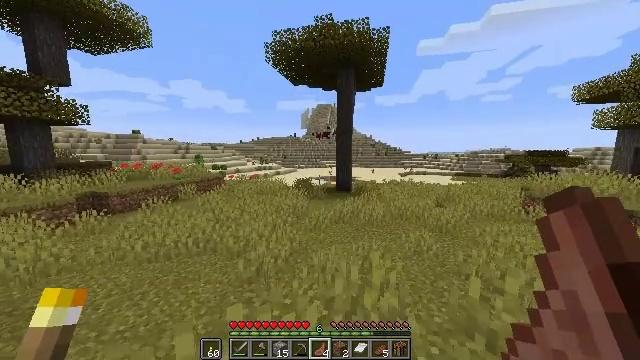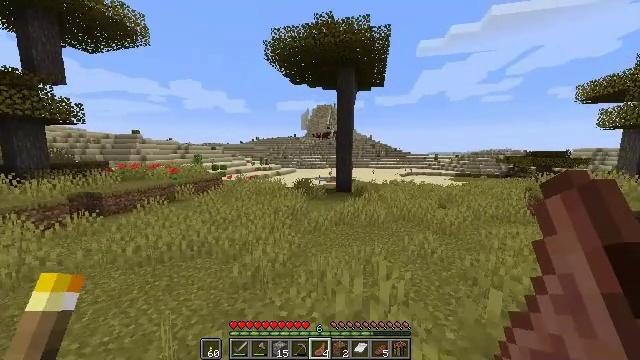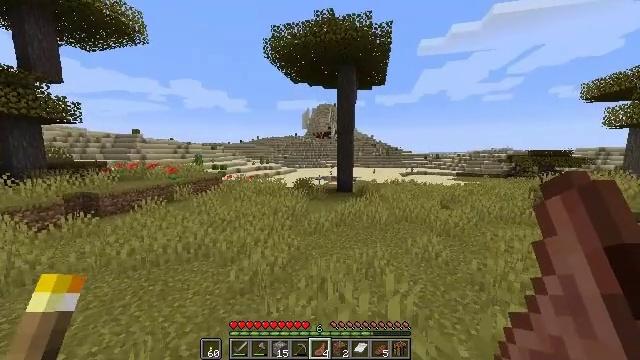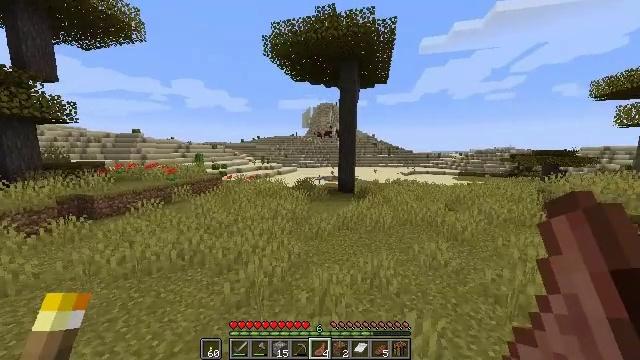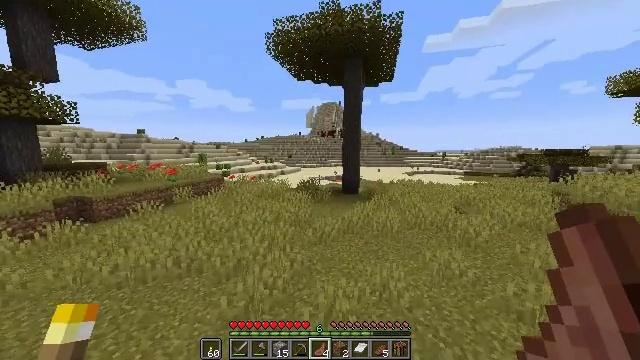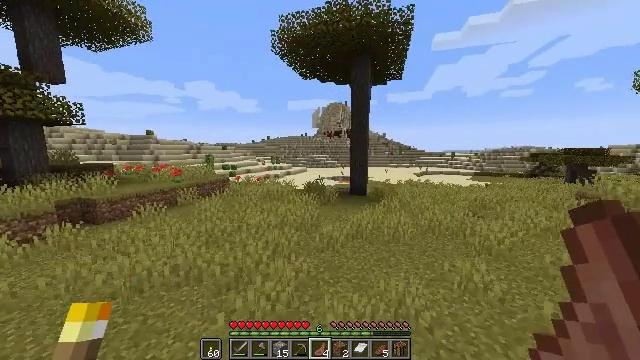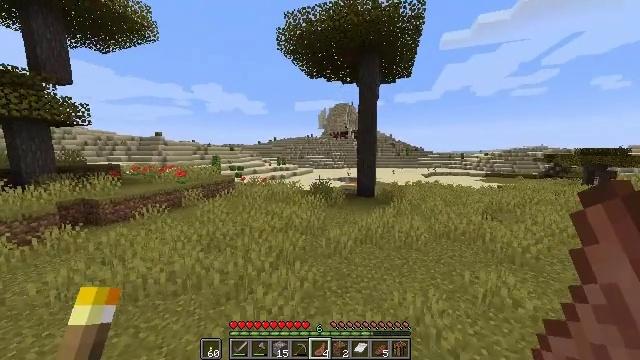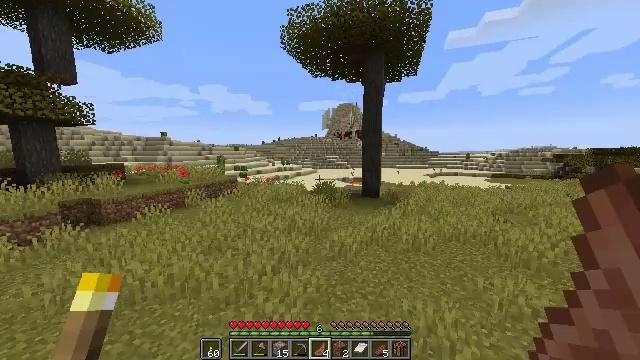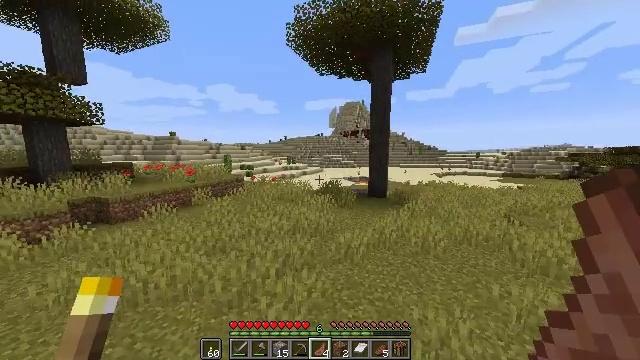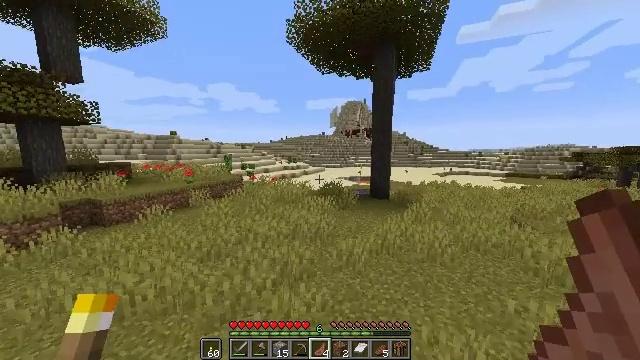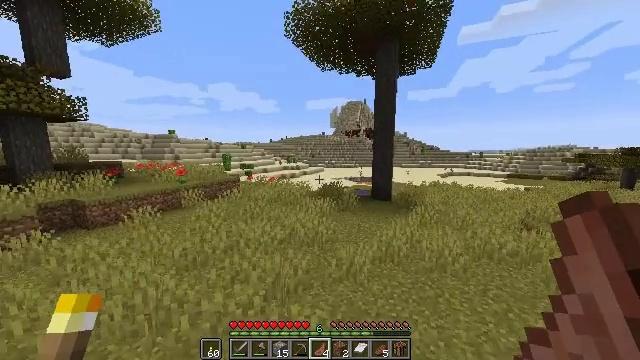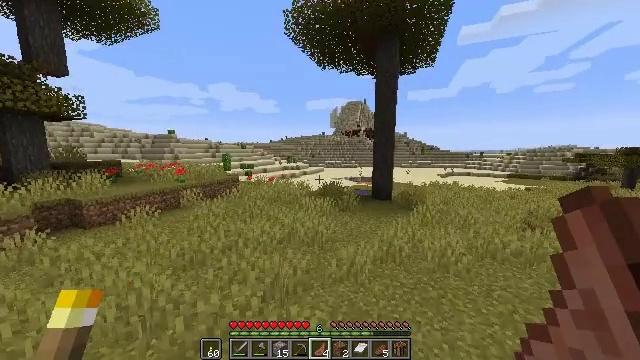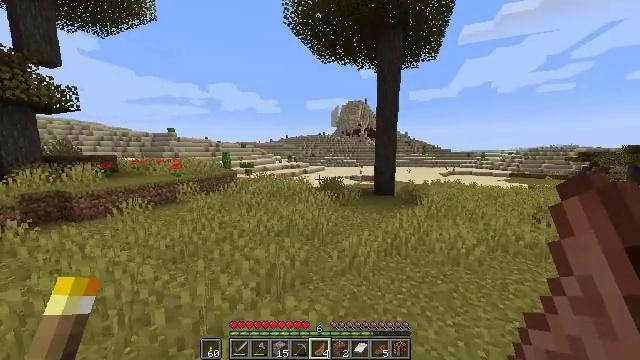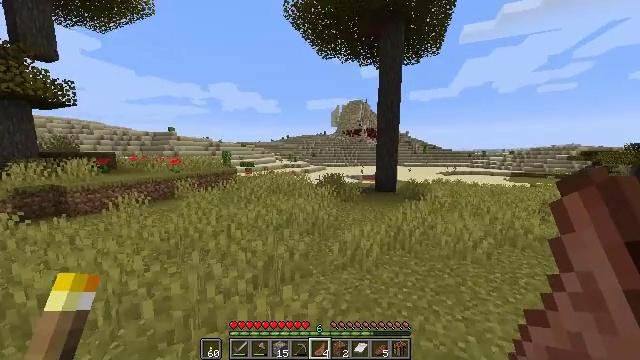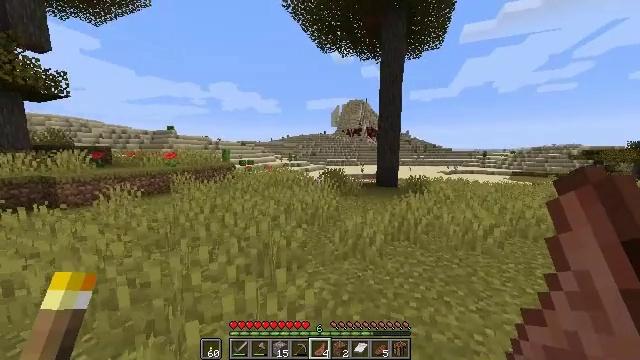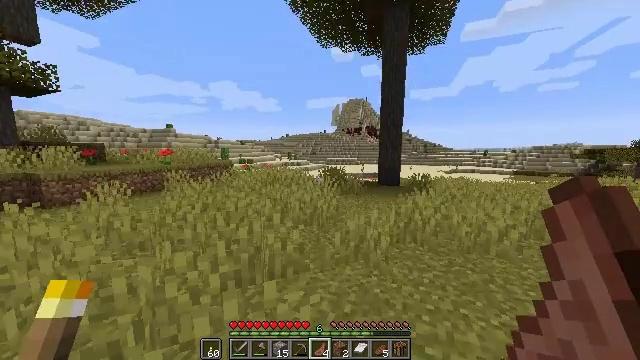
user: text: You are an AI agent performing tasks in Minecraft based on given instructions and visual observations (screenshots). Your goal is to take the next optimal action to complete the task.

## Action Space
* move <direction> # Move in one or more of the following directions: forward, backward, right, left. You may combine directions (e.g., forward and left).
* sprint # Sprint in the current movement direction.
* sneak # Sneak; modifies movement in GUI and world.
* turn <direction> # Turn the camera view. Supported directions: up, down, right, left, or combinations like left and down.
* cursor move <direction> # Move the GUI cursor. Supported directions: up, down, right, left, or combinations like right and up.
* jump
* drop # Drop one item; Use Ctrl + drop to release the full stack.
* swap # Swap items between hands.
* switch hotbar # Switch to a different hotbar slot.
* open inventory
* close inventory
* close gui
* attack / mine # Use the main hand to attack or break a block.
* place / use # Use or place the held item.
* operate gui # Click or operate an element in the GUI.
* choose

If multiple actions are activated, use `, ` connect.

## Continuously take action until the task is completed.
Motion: motion action
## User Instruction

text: Hunt animals.
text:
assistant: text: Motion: move forward, sprint
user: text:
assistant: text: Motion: move forward, sprint
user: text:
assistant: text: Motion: move forward, sprint
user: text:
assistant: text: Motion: move forward, sprint
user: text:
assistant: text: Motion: move forward, sprint, turn left
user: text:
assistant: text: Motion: move forward, sprint, turn left
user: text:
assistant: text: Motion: move forward, sprint, turn left
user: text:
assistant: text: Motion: move forward, sprint, turn left
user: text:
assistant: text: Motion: move forward, sprint
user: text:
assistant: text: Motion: move forward, sprint
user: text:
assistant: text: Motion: move forward, sprint
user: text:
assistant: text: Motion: move forward, sprint
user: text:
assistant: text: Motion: move forward, sprint
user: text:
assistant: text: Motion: move forward, sprint
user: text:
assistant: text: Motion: move forward, sprint
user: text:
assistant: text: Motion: move forward, sprint
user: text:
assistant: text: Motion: move forward, sprint
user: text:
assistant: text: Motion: move forward, sprint
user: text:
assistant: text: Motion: move forward, sprint
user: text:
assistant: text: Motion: move forward, sprint
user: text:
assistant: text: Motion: move forward, sprint
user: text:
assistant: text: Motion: move forward, sprint
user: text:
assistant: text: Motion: move forward, sprint
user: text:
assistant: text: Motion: move forward, sprint
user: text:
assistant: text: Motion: move forward, sprint
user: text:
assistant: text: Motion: move forward, sprint
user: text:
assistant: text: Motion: move forward, sprint
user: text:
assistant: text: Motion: move forward, sprint
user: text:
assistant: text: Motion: move forward, sprint, turn left
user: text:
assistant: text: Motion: move forward, sprint, turn left